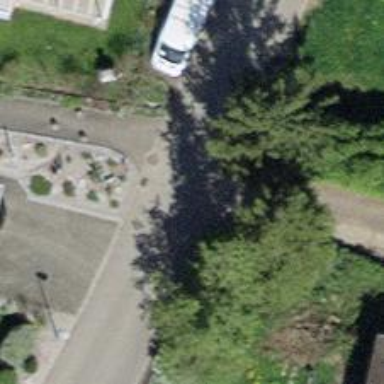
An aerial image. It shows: Smoothly paved residential road.